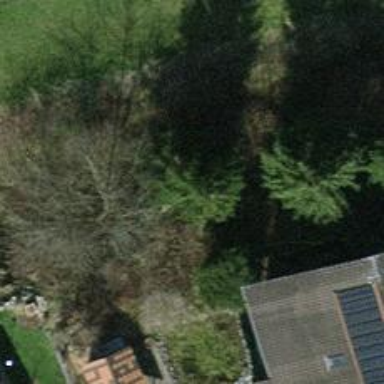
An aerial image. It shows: Broadleaved tree with lush foliage.